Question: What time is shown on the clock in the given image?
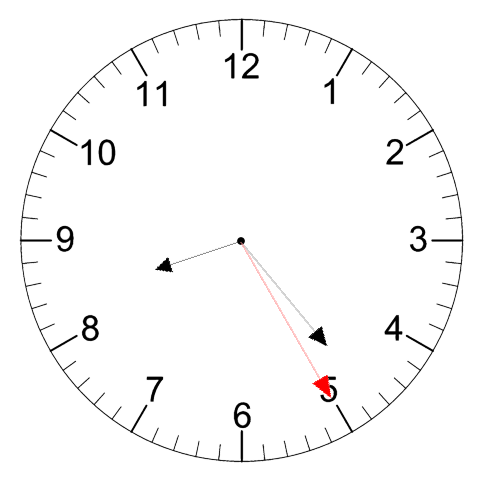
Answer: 08:23:25